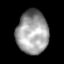
Tissue: lung
Cell type: Others
Senescence score: 0.2216
Nuclear area (px): 1340
Mean DAPI intensity: 157.861